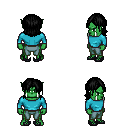
a pixel art fantasy rpg character, male body template, orc, green skin, teal long-sleeve shirt, teal pants, black long bangs hairstyle, ghillies, four views (front, back, left, right), 2x2 character sprite sheet, small pixel art, hard edges, no anti-aliasing